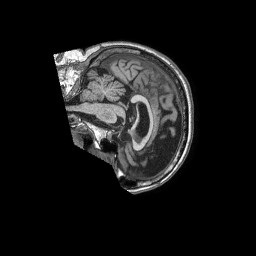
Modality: T1w
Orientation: sagittal
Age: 65
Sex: female
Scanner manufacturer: philips
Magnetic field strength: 1.5 T
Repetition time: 0.007229 s
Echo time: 0.003275 s